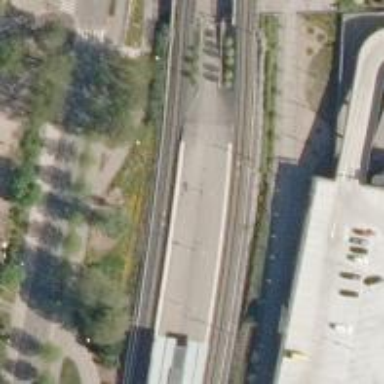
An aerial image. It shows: Railway signal supported by catenary mast.